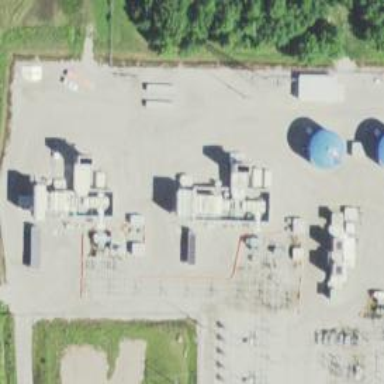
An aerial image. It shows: Gas turbine generator is in use.